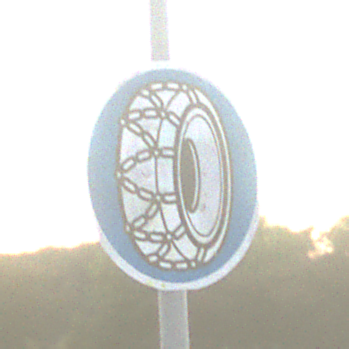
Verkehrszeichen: SchneekettenVorgeschrieben
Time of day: SunriseSunset
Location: Outdoor (Nature)
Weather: PartlyCloudy
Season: NotSpecified
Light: Natural